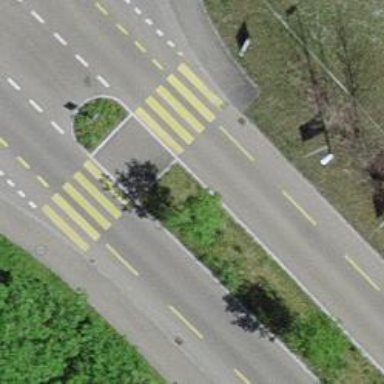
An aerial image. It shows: Tertiary road with advisory cycle lane on asphalt surface.